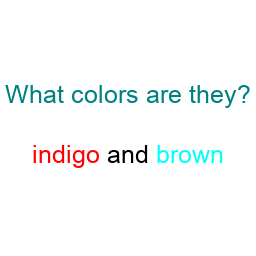
Color: red, cyan
Color name shown: indigo, brown
Background color: white
Question text color: teal